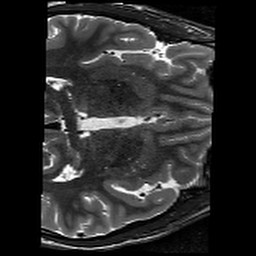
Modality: T2w
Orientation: axial